Aerial crown-view tile of a tropical tree (Barro Colorado Island, Panama), acquired 20240611:
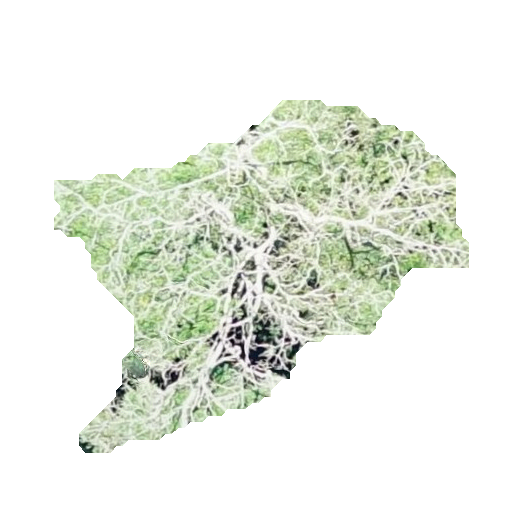
Species: Tabebuia rosea
GBIF accepted scientific name: Tabebuia rosea
Crown area: 129.44 m²